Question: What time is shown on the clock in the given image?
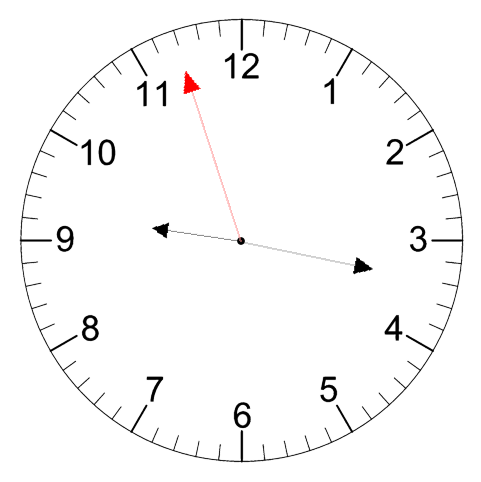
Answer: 09:16:57